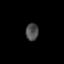
Tissue: lung
Cell type: Epithelial cells
Senescence score: 0.1529
Nuclear area (px): 214
Mean DAPI intensity: 76.327